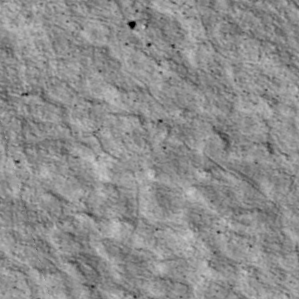
Label: non_frost